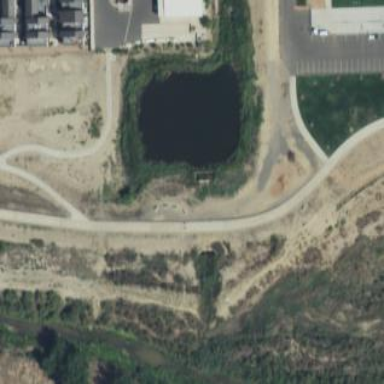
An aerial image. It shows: Pond surrounded by natural water.